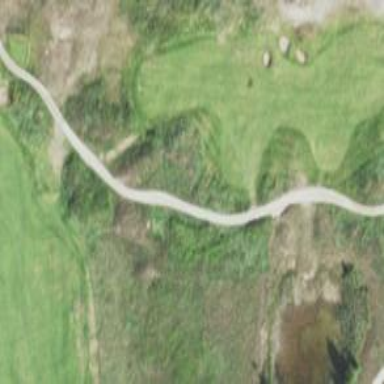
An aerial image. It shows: Service road designated as golf cart path.